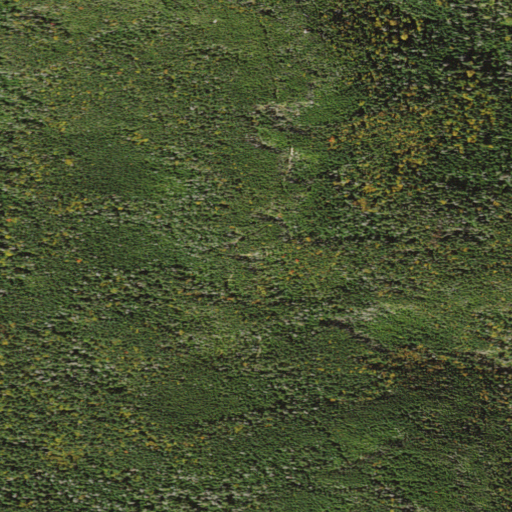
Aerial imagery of ridge(s) in New Hampshire named Kinsman Mountain containing only evergreen forest